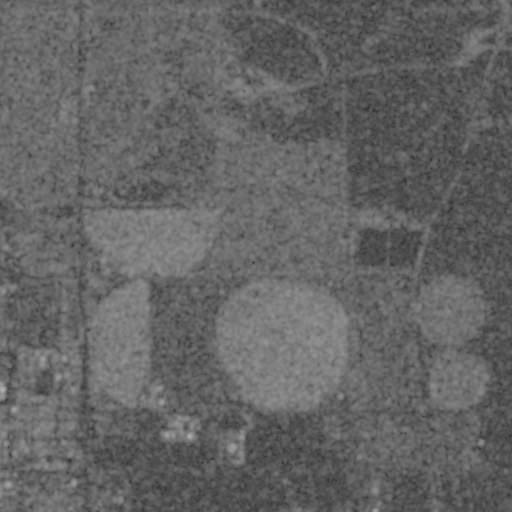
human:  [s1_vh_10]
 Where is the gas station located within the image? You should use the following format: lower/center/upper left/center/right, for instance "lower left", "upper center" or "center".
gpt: The gas station is located in the lower left of the image.
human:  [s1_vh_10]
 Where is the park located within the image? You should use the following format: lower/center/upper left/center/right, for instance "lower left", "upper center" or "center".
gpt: The park is located in the lower left of the image.
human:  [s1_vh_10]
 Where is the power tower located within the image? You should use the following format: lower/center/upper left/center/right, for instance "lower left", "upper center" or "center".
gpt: The power tower is located in the upper right of the image.
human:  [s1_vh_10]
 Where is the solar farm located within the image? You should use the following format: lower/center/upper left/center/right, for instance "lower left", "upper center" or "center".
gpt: The solar farm is located in the upper left of the image.
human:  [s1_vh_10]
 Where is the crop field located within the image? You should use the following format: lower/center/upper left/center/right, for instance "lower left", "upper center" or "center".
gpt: There is no crop field in the image.

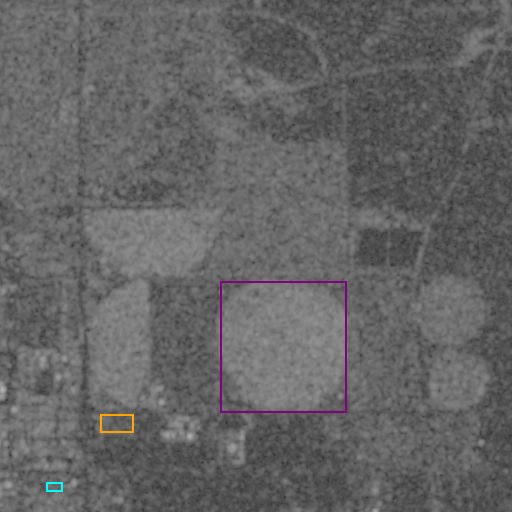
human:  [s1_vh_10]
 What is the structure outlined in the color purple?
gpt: The structure outlined in purple is a crop field.
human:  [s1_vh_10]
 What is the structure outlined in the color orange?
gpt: The structure outlined in orange is a park.
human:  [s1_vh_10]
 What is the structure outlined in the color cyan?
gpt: The structure outlined in cyan is a building.
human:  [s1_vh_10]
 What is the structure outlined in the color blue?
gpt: There is no blue outline.